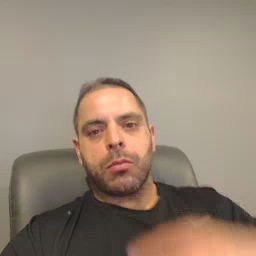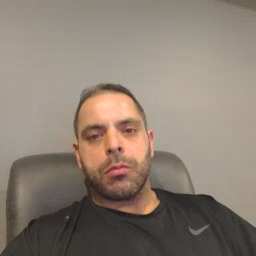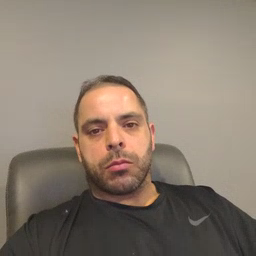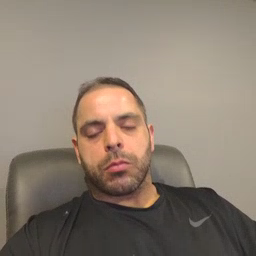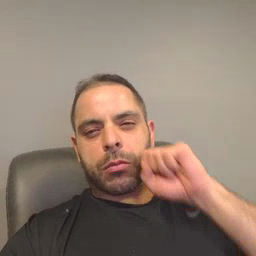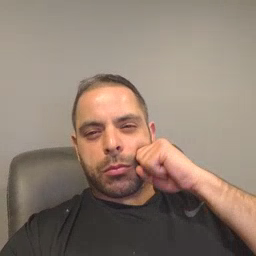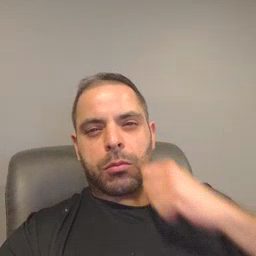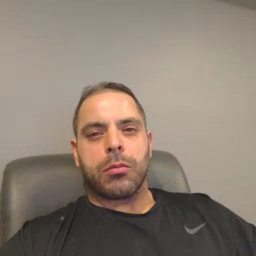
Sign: apple